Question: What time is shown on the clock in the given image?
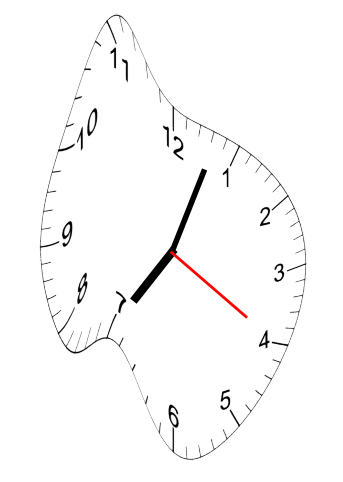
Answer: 07:03:20